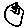
Label: smiley face